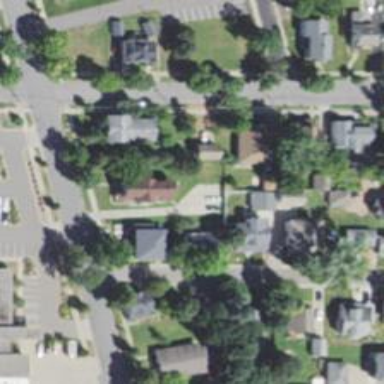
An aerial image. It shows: Neighborhood.